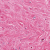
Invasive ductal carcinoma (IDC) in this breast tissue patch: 0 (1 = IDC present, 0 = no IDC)